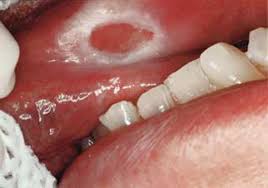
Condition: Mouth Ulcer